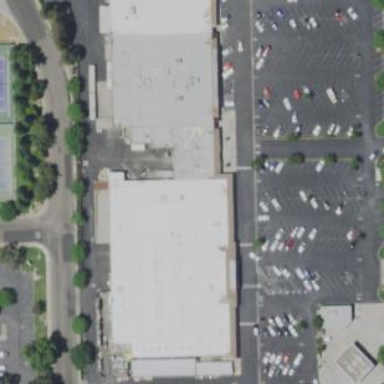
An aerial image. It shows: Retail building.